Field crop: maize
Growth stage: 1
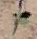
Species: atriplex